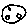
Label: moon